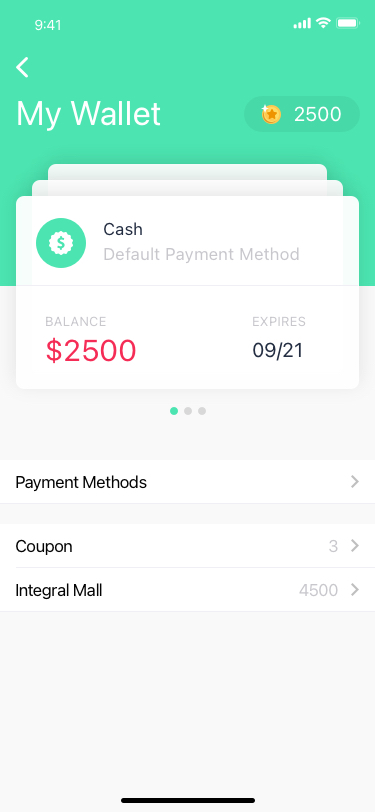
Text in this UI design:
3
4500
Cash
Balance
Expires
$2500
09/21
Default Payment Method
My Wallet
2500